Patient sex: M
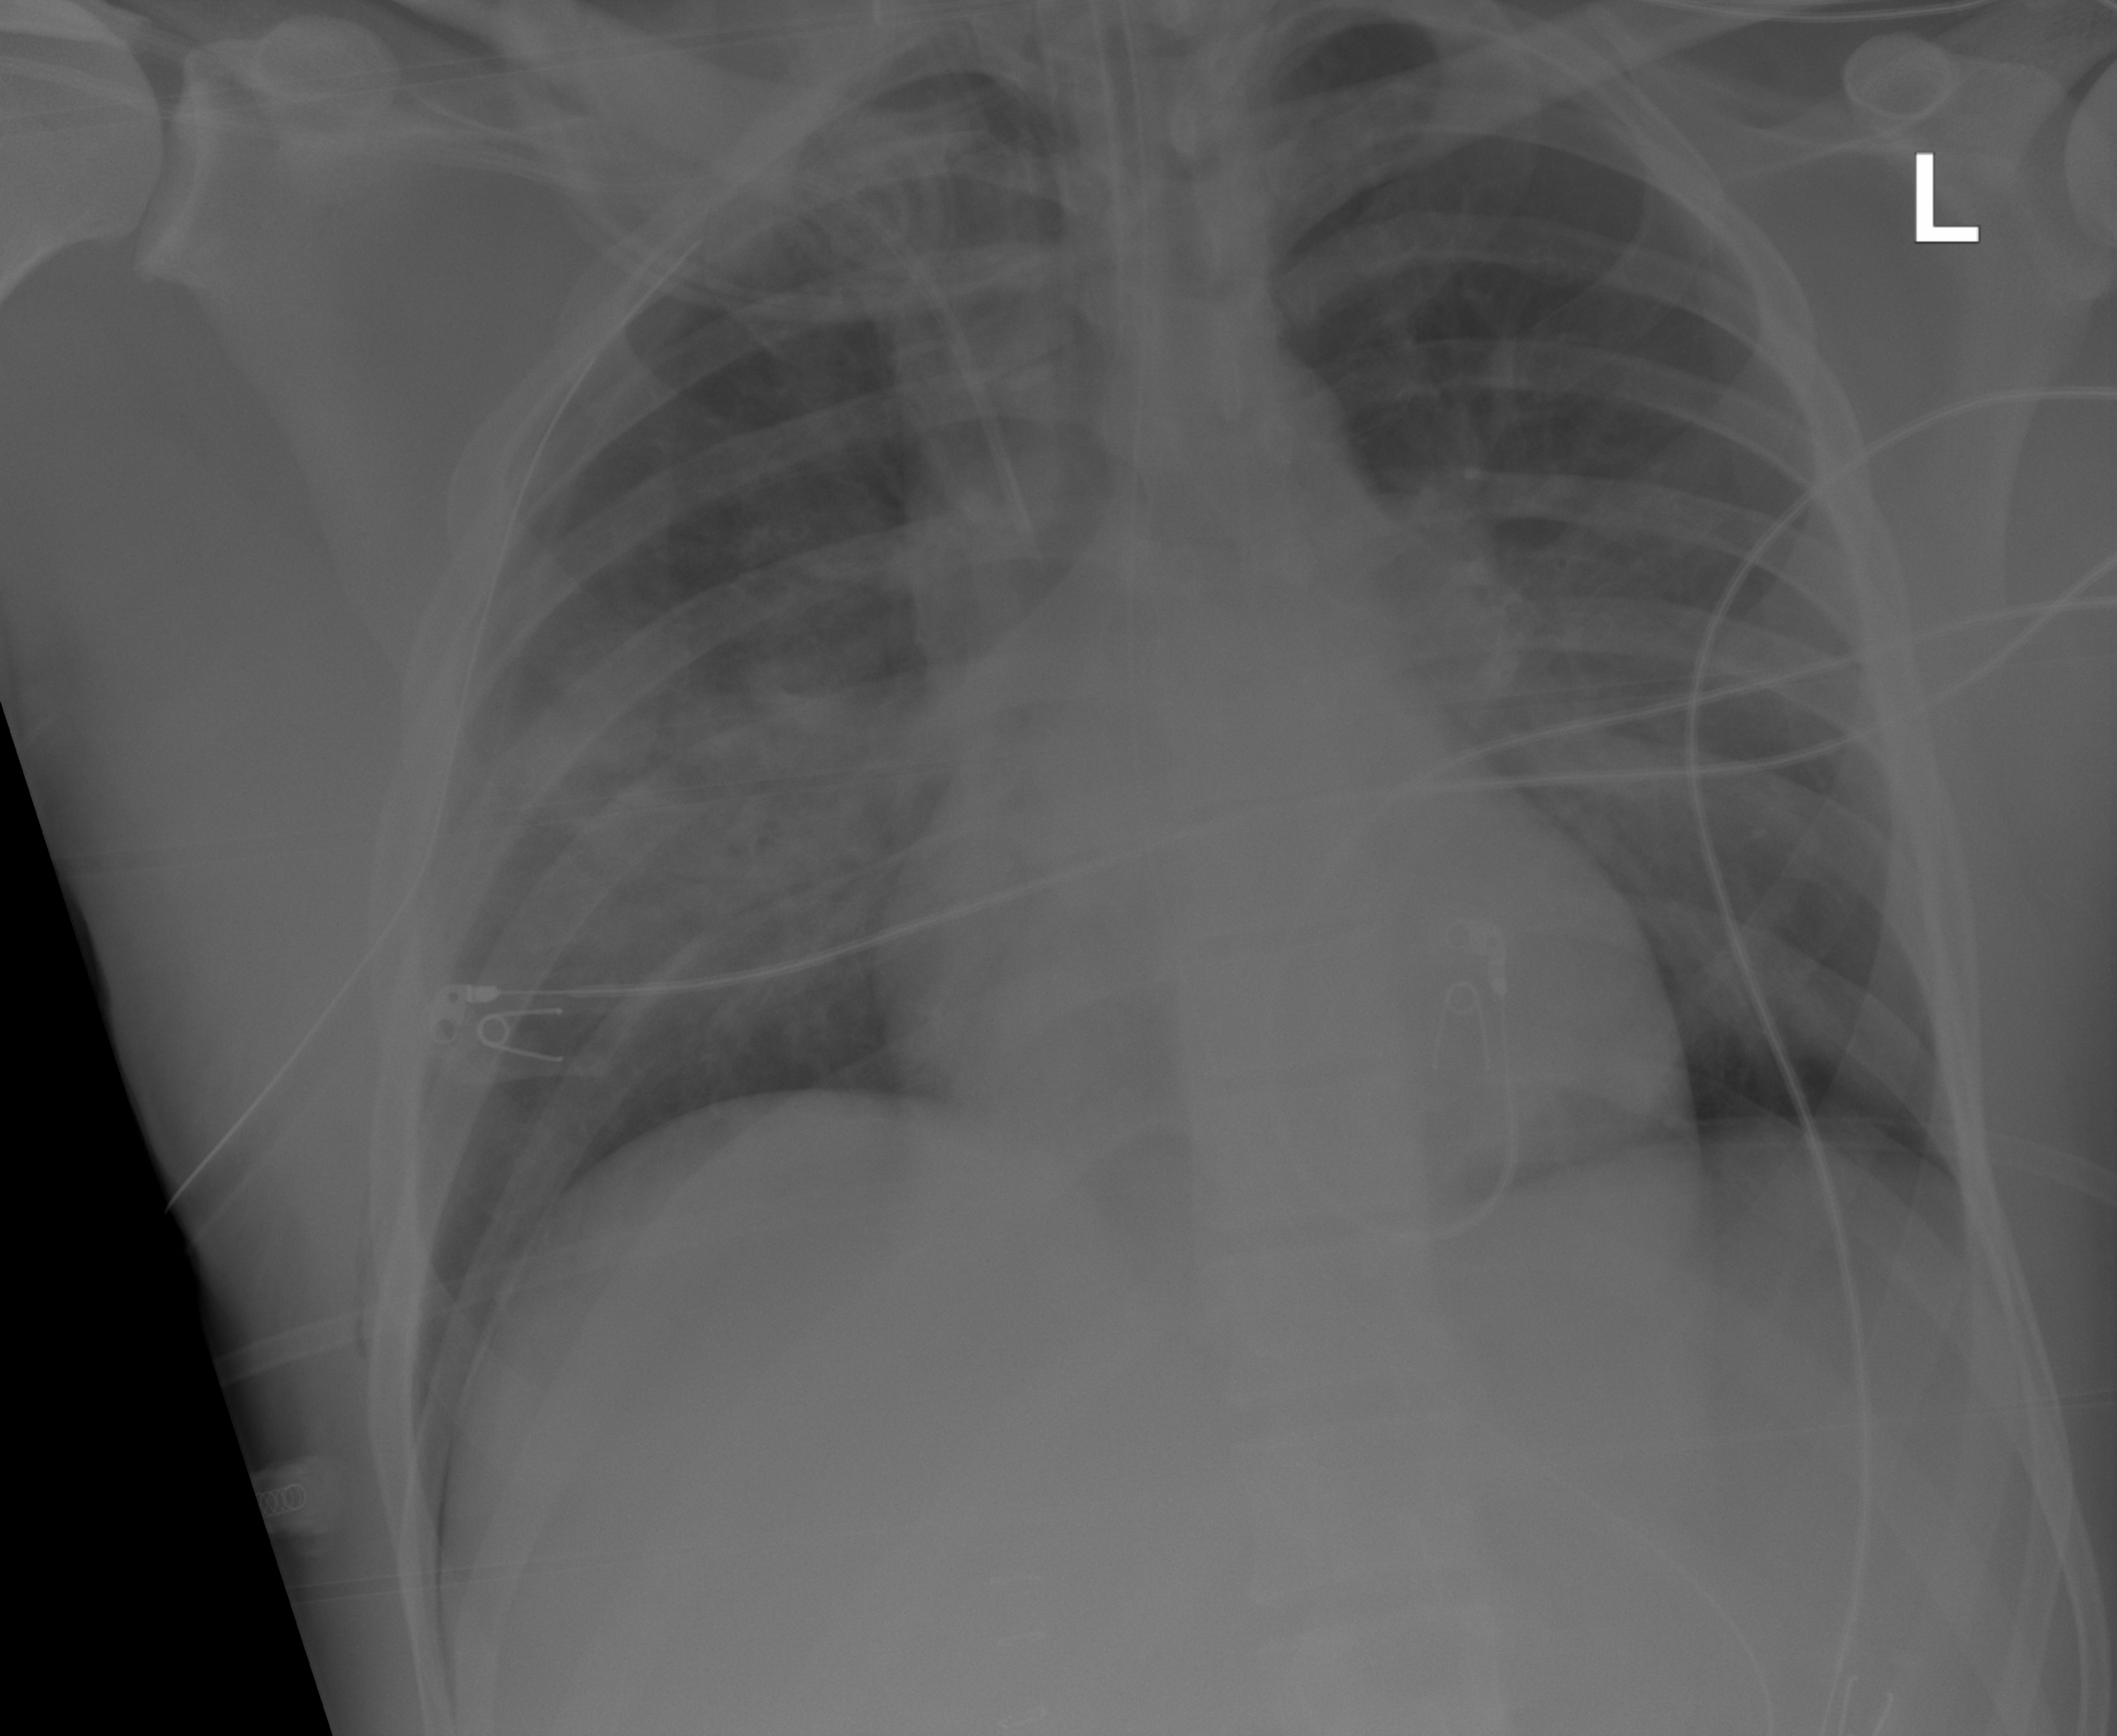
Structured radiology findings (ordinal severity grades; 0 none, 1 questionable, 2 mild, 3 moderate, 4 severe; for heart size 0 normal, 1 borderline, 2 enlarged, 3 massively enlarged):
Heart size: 0
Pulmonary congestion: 0
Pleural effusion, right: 0
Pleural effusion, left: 0
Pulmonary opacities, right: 4
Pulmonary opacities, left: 2
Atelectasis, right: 3
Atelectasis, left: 0